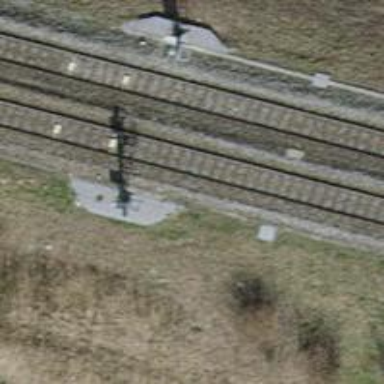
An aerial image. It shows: Railway signal.